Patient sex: M
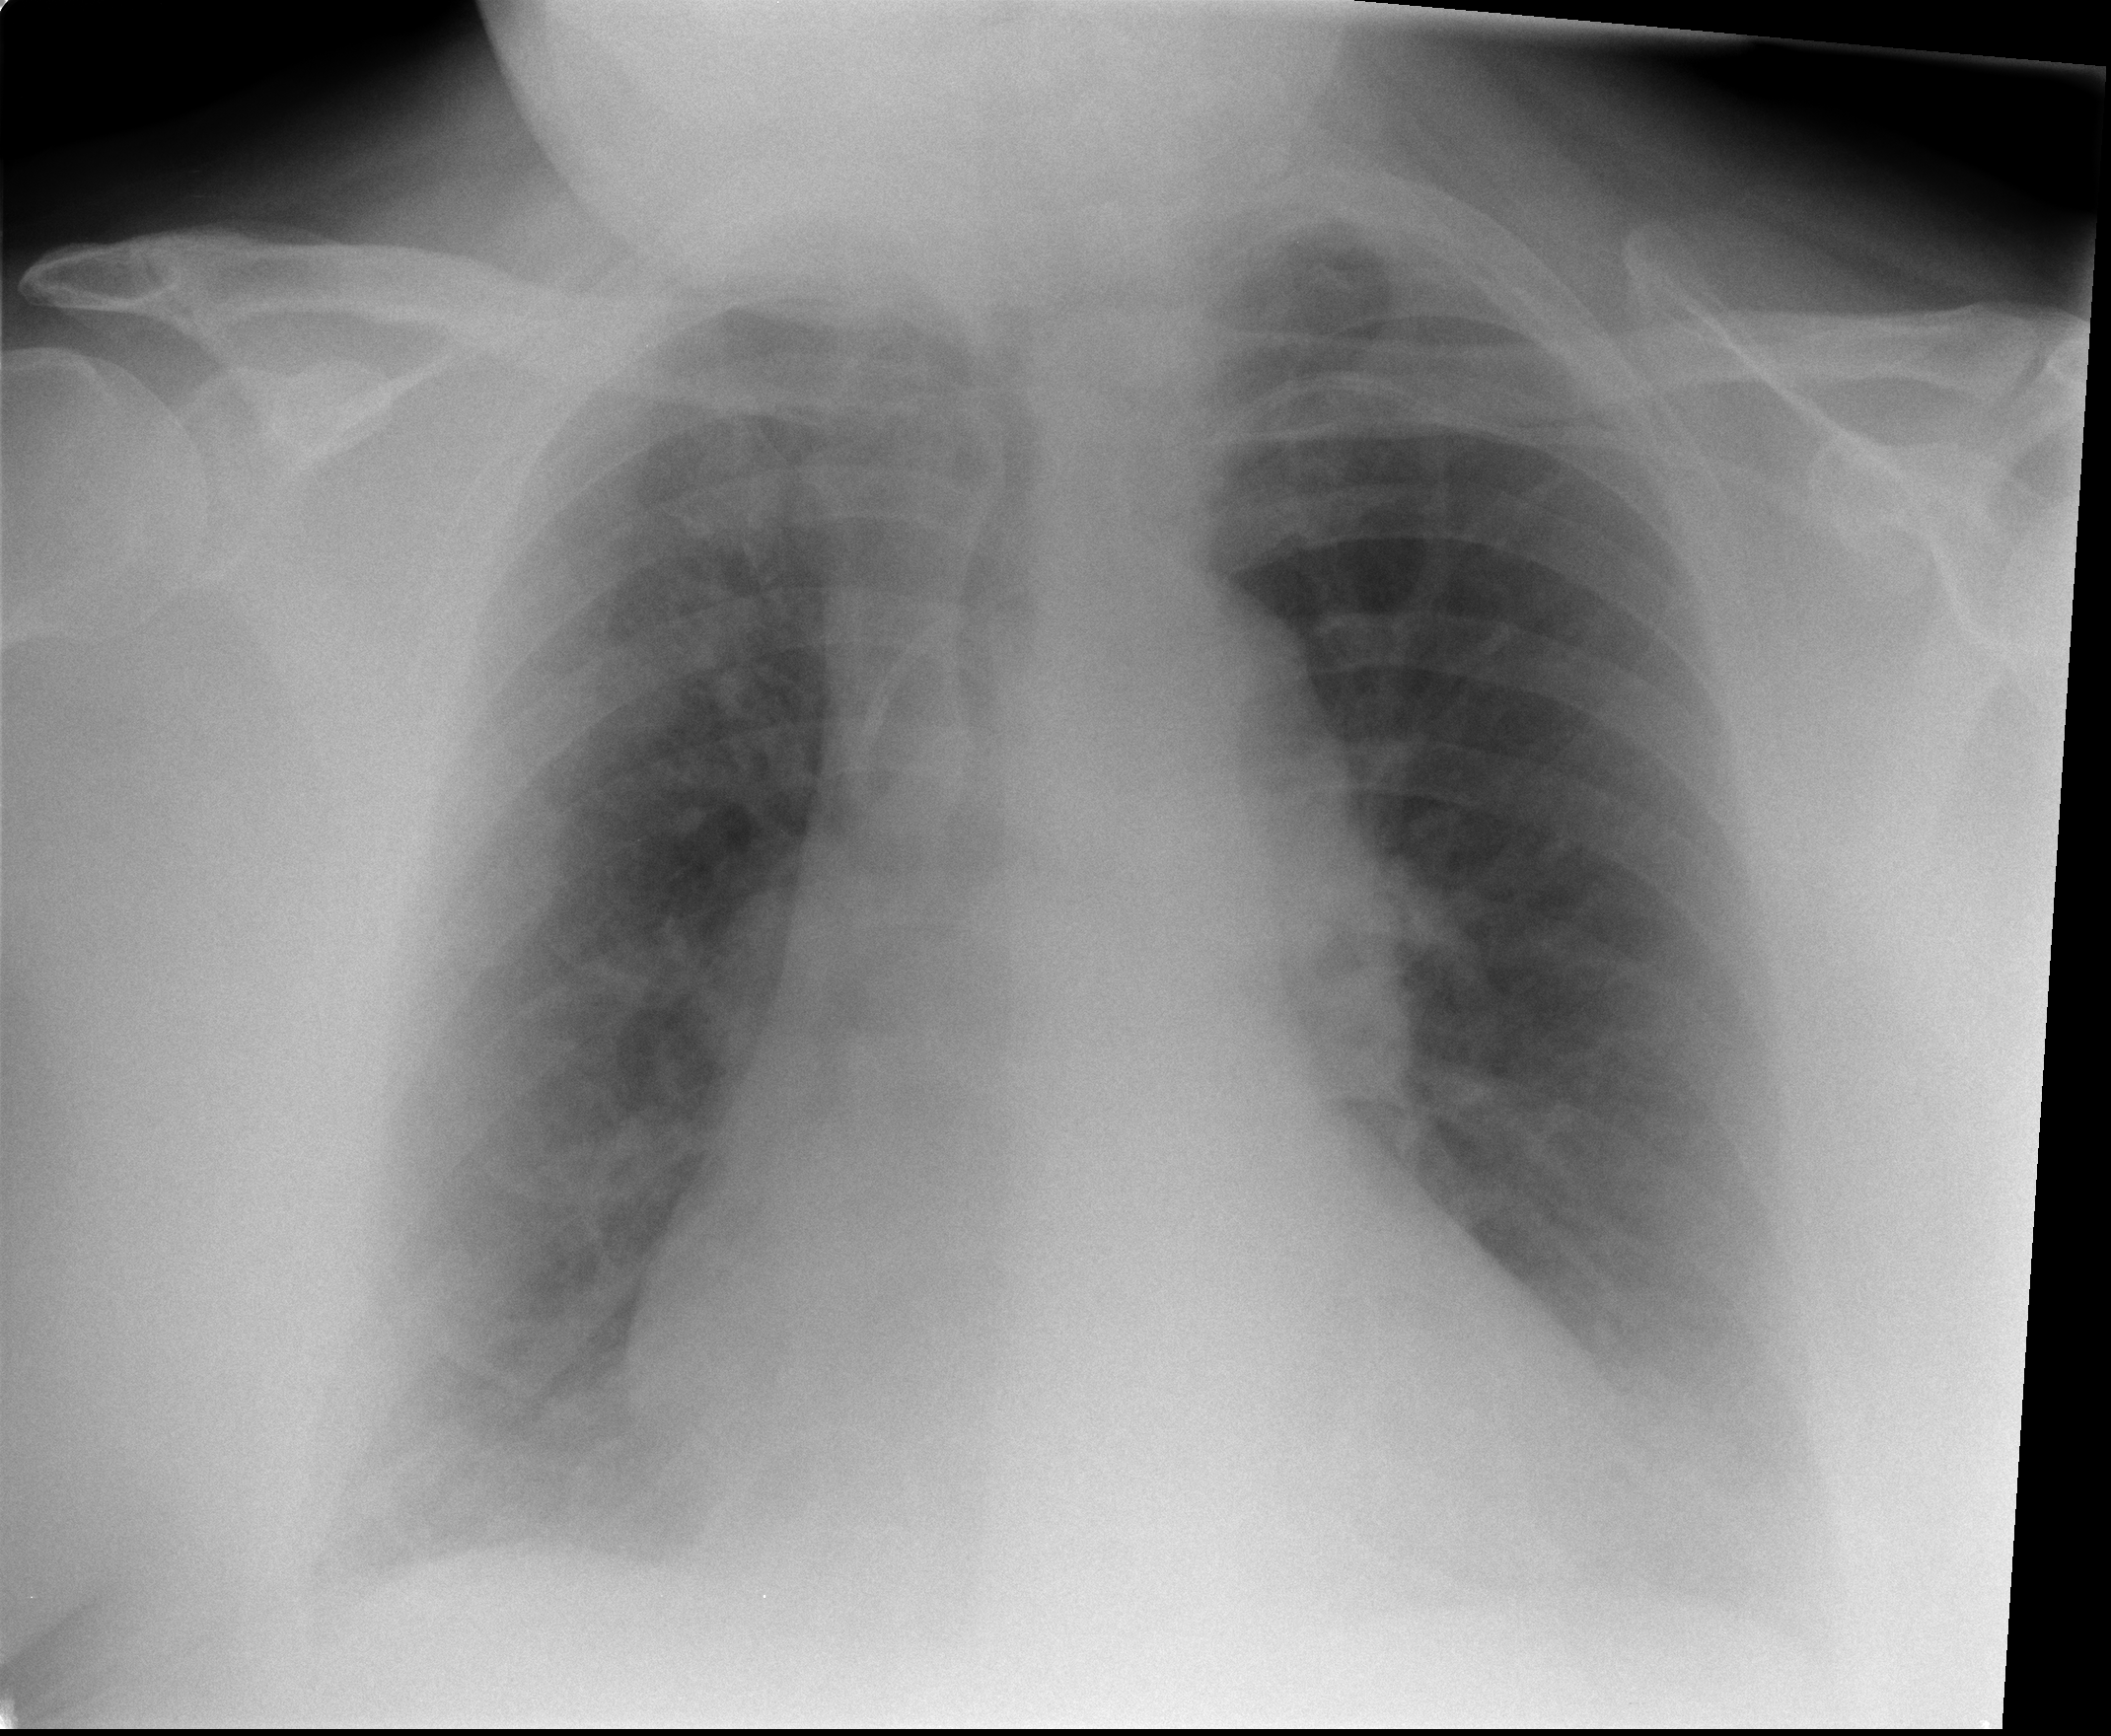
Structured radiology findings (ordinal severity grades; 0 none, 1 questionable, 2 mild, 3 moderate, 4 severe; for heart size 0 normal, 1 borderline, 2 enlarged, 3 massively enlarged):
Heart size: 2
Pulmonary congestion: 2
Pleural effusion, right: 1
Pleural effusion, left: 2
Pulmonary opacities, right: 2
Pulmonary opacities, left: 0
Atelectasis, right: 2
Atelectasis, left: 2